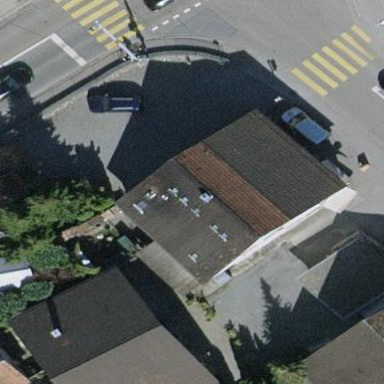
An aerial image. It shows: Bakery located in building.